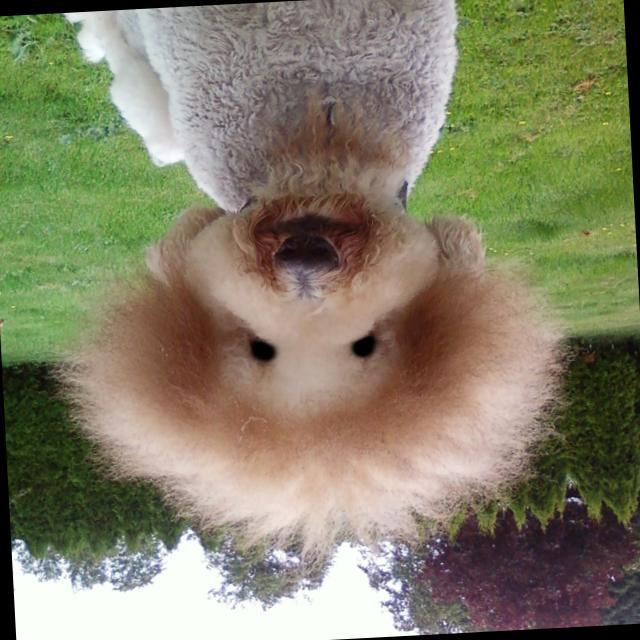
Healthy canine skin — no visible lesions, inflammation, or abnormalities. The skin and coat appear normal.